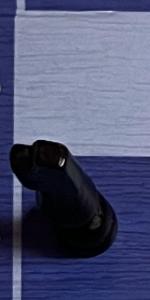
Label: Knight_Black